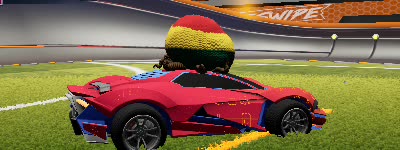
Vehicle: werewolf